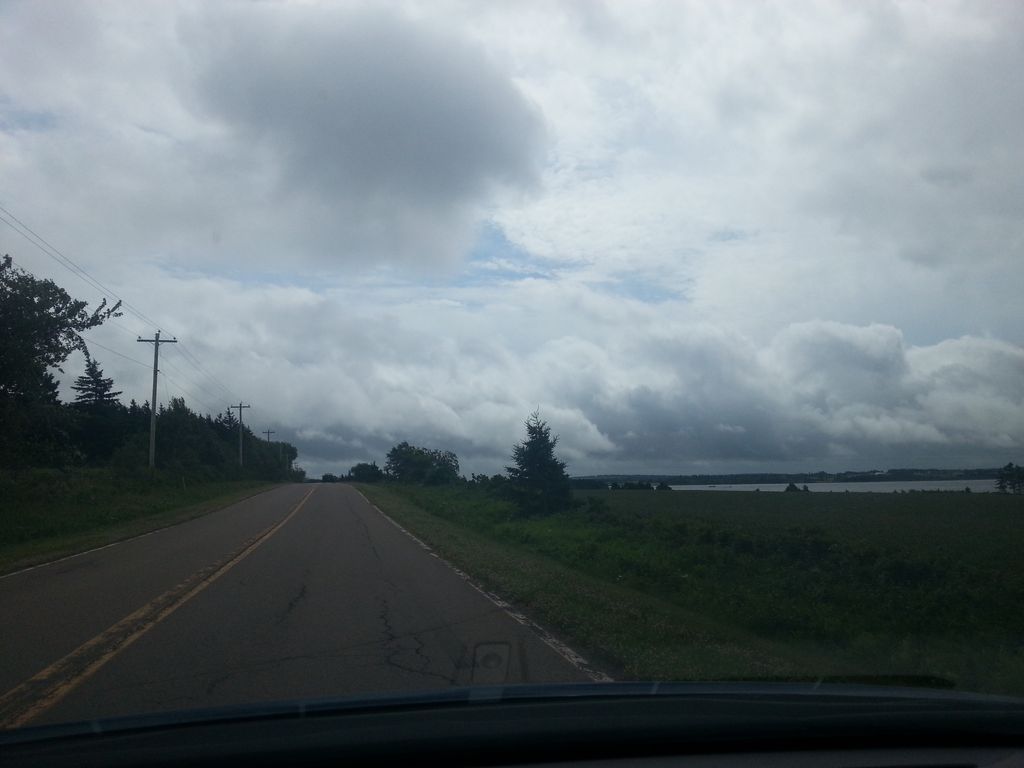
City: charlottetown